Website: slack
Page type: billing-address
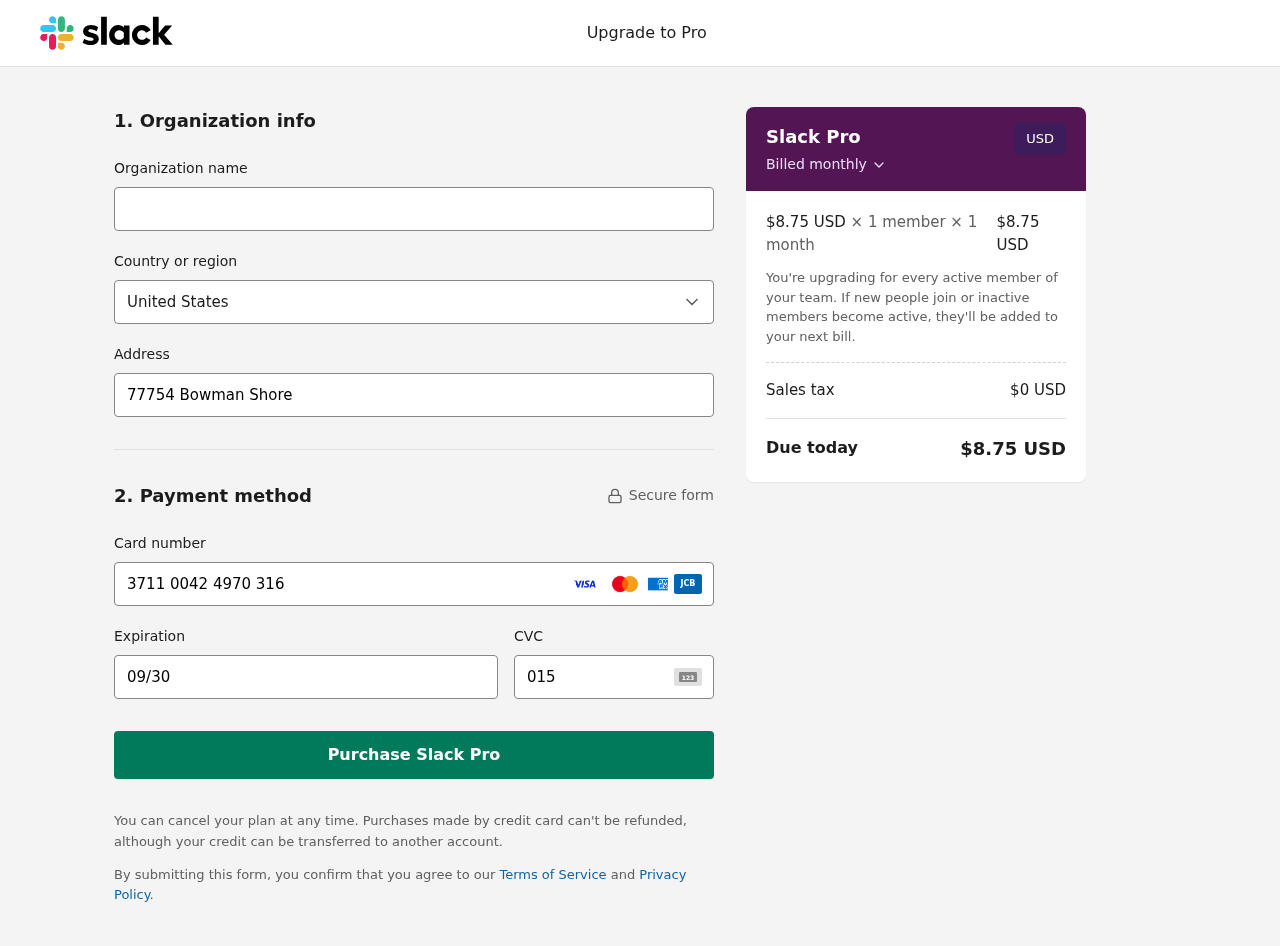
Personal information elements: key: PII_CARD_CVV
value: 0150
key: PII_CARD_EXPIRY
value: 09/30
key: PII_CARD_NUMBER
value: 3711 0042 4970 316
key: PII_COUNTRY
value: United States
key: PII_STREET
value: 77754 Bowman Shore
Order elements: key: ORDER_PRICE_PER_MEMBER
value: $8.75 USD
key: ORDER_MEMBER_COUNT
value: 1
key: ORDER_MONTH_COUNT
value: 1
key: ORDER_SUBTOTAL
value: $8.75 USD
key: ORDER_TAX
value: $0
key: ORDER_TOTAL
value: $8.75 USD